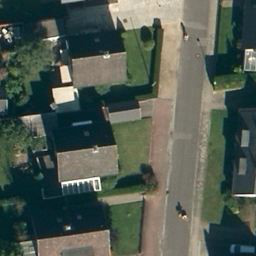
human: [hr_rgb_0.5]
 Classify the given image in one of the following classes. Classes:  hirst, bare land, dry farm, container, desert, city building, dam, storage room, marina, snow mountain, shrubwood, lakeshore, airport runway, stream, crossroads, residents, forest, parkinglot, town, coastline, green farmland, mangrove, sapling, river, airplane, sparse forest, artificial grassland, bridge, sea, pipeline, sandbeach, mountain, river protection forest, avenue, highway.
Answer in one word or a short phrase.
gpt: residents